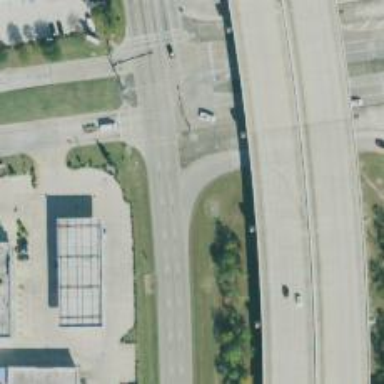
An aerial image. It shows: Frontage road that is classified as secondary link.